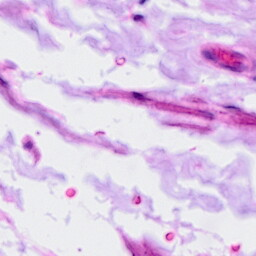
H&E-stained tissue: Ovarian